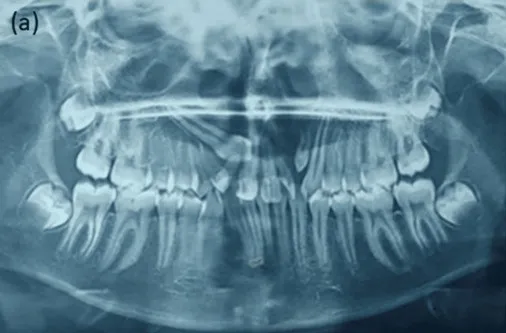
Pretreatment radiographs:. Orthopantomogram.
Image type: radiology (x_ray)